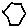
Label: hexagon